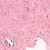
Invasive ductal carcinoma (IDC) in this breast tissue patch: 1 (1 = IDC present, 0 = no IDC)